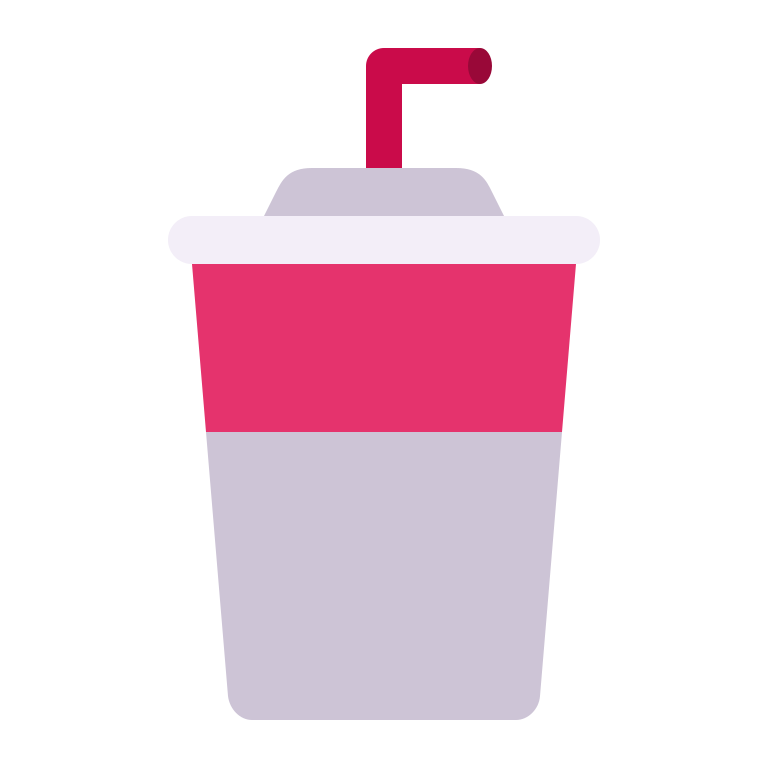
cup with straw flat